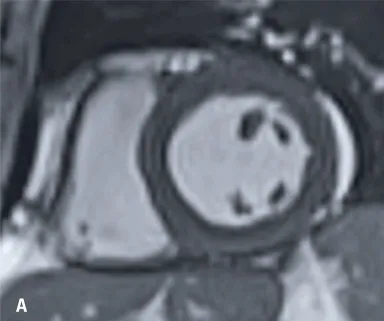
Cardiac magnet resonance imaging images on short axis.
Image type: radiology (mri)